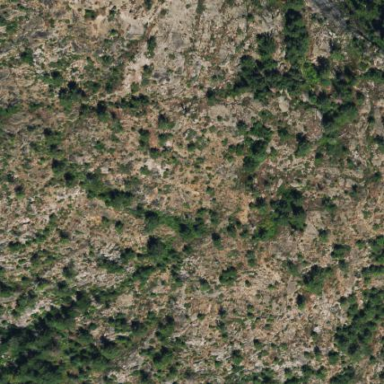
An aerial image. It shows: Landscape of bare rock.